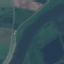
Land use / land cover class: River